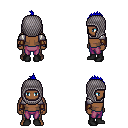
a pixel art fantasy rpg character, male body template, human, dark skin, steel arm armor, magenta pants, blue mohawk hairstyle, chain hood, cloth bracers, black shoes, four views (front, back, left, right), 2x2 character sprite sheet, small pixel art, hard edges, no anti-aliasing